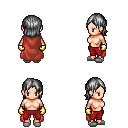
a pixel art fantasy rpg character, female body template, human, light skin, maroon cape, red pants, gray long bangs hairstyle, gold gloves, white slippers, four views (front, back, left, right), 2x2 character sprite sheet, small pixel art, hard edges, no anti-aliasing